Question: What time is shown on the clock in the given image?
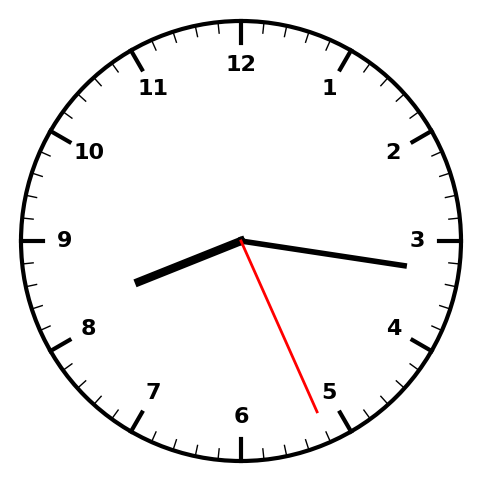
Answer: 08:16:26